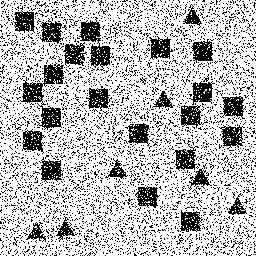
Squares: 21
Triangles: 7
Stars: 0
Total shapes: 28